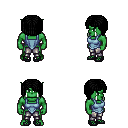
a pixel art fantasy rpg character, male body template, orc, green skin, blue vest, metal pants, black pageboy hairstyle, ghillies, four views (front, back, left, right), 2x2 character sprite sheet, small pixel art, hard edges, no anti-aliasing